Question: I have a line in 3d:
'''
void line() {
glBegin(GL_LINES);
glColor3f(1.0f, 0.0f, 0.0f);
glVertex3f(-3.0f, 10.0f, 0);
glVertex3f(7.0f, -10.0f, 0);
glEnd();
}
'''
And a cone:
'''
void cone(GLdouble r, GLdouble h, int n) {
GLdouble fi;
double dphi = 2*M_PI / n;
glBegin(GL_LINE_LOOP);
for (fi = 0; fi < 2*M_PI; fi += dphi) {
glVertex3f(0, 0, h);
glVertex3f(r*cos(fi), r*sin(fi), 0);
glVertex3f(r*cos(fi+dphi), r*sin(fi+dphi), 0);
}
glEnd();
}
'''
Now, the line is supposed to lie on the cone's "mantle" (I'm not sure of the expression, but here's a picture):

This part I managed to do.
However, I don't know how to rotate the cone around the line in a way so it stays attached to the line? I'm not sure how to better describe it, but basically it should rotate around the line.
I tried using the following, but to no avail:
'''
void rotate_around_line(GLdouble x0, GLdouble y0, GLdouble z0, GLdouble u1, GLdouble u2, GLdouble u3, GLdouble kut)
{
double vek[3] = { u1 - x0, u2 - y0, u3 - z0 };
double norm = sqrt(vek[0] * vek[0] + vek[1] * vek[1] + vek[2] * vek[2]);
vek[0] /= norm;
vek[1] /= norm;
vek[2] /= norm;
double d1 = sqrt(vek[1] * vek[1] + vek[2] * vek[2]);
if (d1 == 0.0D)
{
glRotatef(kut, 1, 0, 0);
return;
}
double d2 = 180*(asin(vek[1] / d1)) / M_PI;;
double d3 = 180*(asin(vek[0])) / M_PI;
glTranslatef(x0, y0, z0);
glRotatef(-d2, 1, 0, 0);
glRotatef(d3, 0, 1, 0);
glRotatef(kut, 0, 0, 1);
glRotatef(-d3, 0, 1, 0);
glRotatef(d2, 1, 0, 0);
glTranslatef(-x0, -y0, -z0);
}
'''
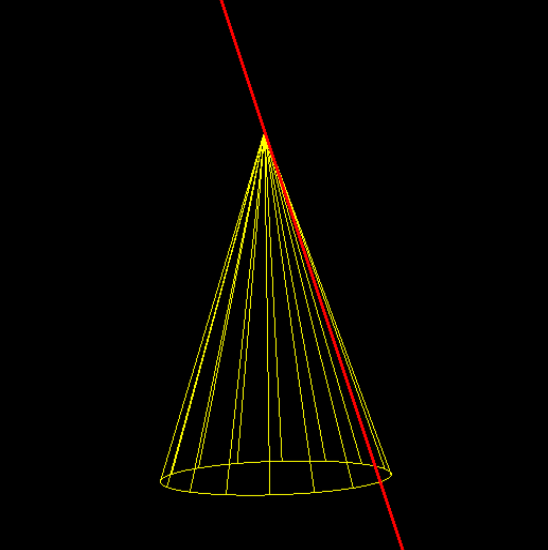
Answer: you only need 1 rotate call
'''
void rotate_around_line(GLdouble x0, GLdouble y0, GLdouble z0, GLdouble u1, GLdouble u2, GLdouble u3, GLdouble kut)
{
double vek[3] = { u1 - x0, u2 - y0, u3 - z0 };
glTranslatef(x0, y0, z0);
glRotatef(-kut, vek[0], vek[1], vek[2]);
glTranslatef(-x0, -y0, -z0);
}
'''
the last 3 parameters of 'glRotatef' form the axis around which you want to rotate.